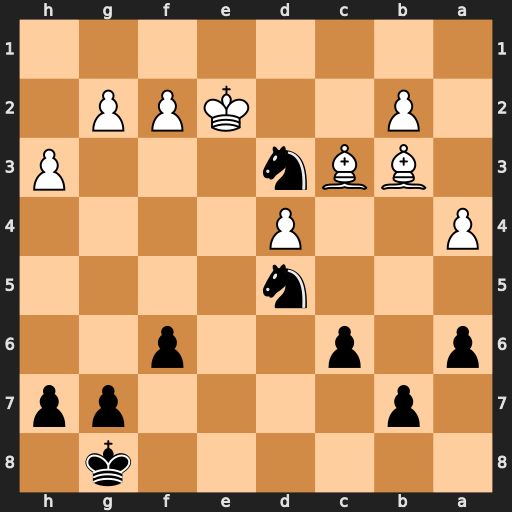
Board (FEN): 6k1/1p4pp/p1p2p2/3n4/P2P4/1BBn3P/1P2KPP1/8
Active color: b
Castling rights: -
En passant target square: -
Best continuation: Nc1+ Kd2 Nxb3+